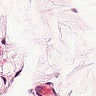
Metastatic tissue present: no